Question: []
I have tried the Post method, but I still cannot get the json of page 3200.
what I have coded like this:
'''
url = u'http://218.57.139.24/pub/jyyc/3200'
my_data ={u"encrpripid":u"b05bbaf0a62b2e049e005b9467ccbcc6f1d57daf702342a8457db88ba15021f7"}
yield scrapy.FormRequest(url, method ='POST', formdata = my_data , callback=self.parse)
'''
it always says 'Redirecting (meta refresh)'
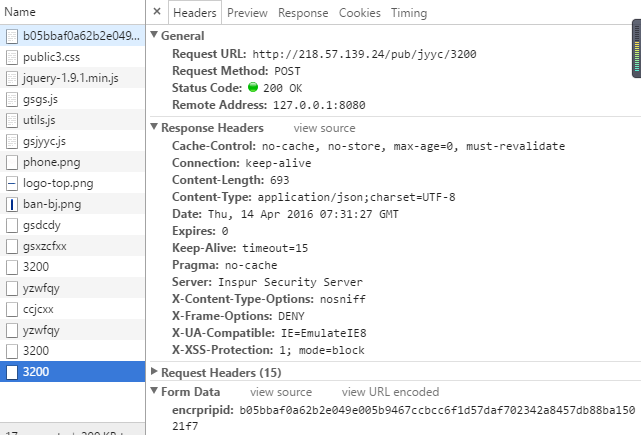
Answer: This question seems irrelevant to JSON. 'encrpripid' might be given to you from previous request, right? It looks like nonce. Try requesting the previous page to grab a valid (recent) 'encrpripid'. <URL> method might help you.